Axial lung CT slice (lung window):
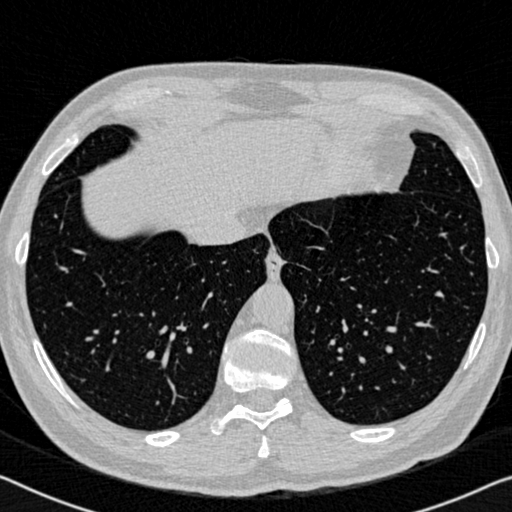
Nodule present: no